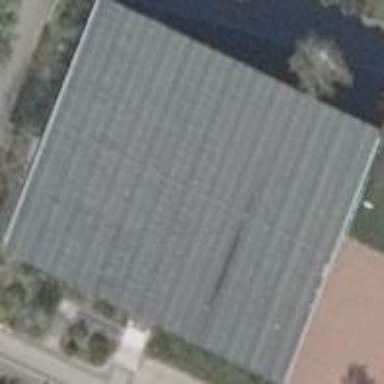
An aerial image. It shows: Sports centre with flat roof.